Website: bh-photo
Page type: cart
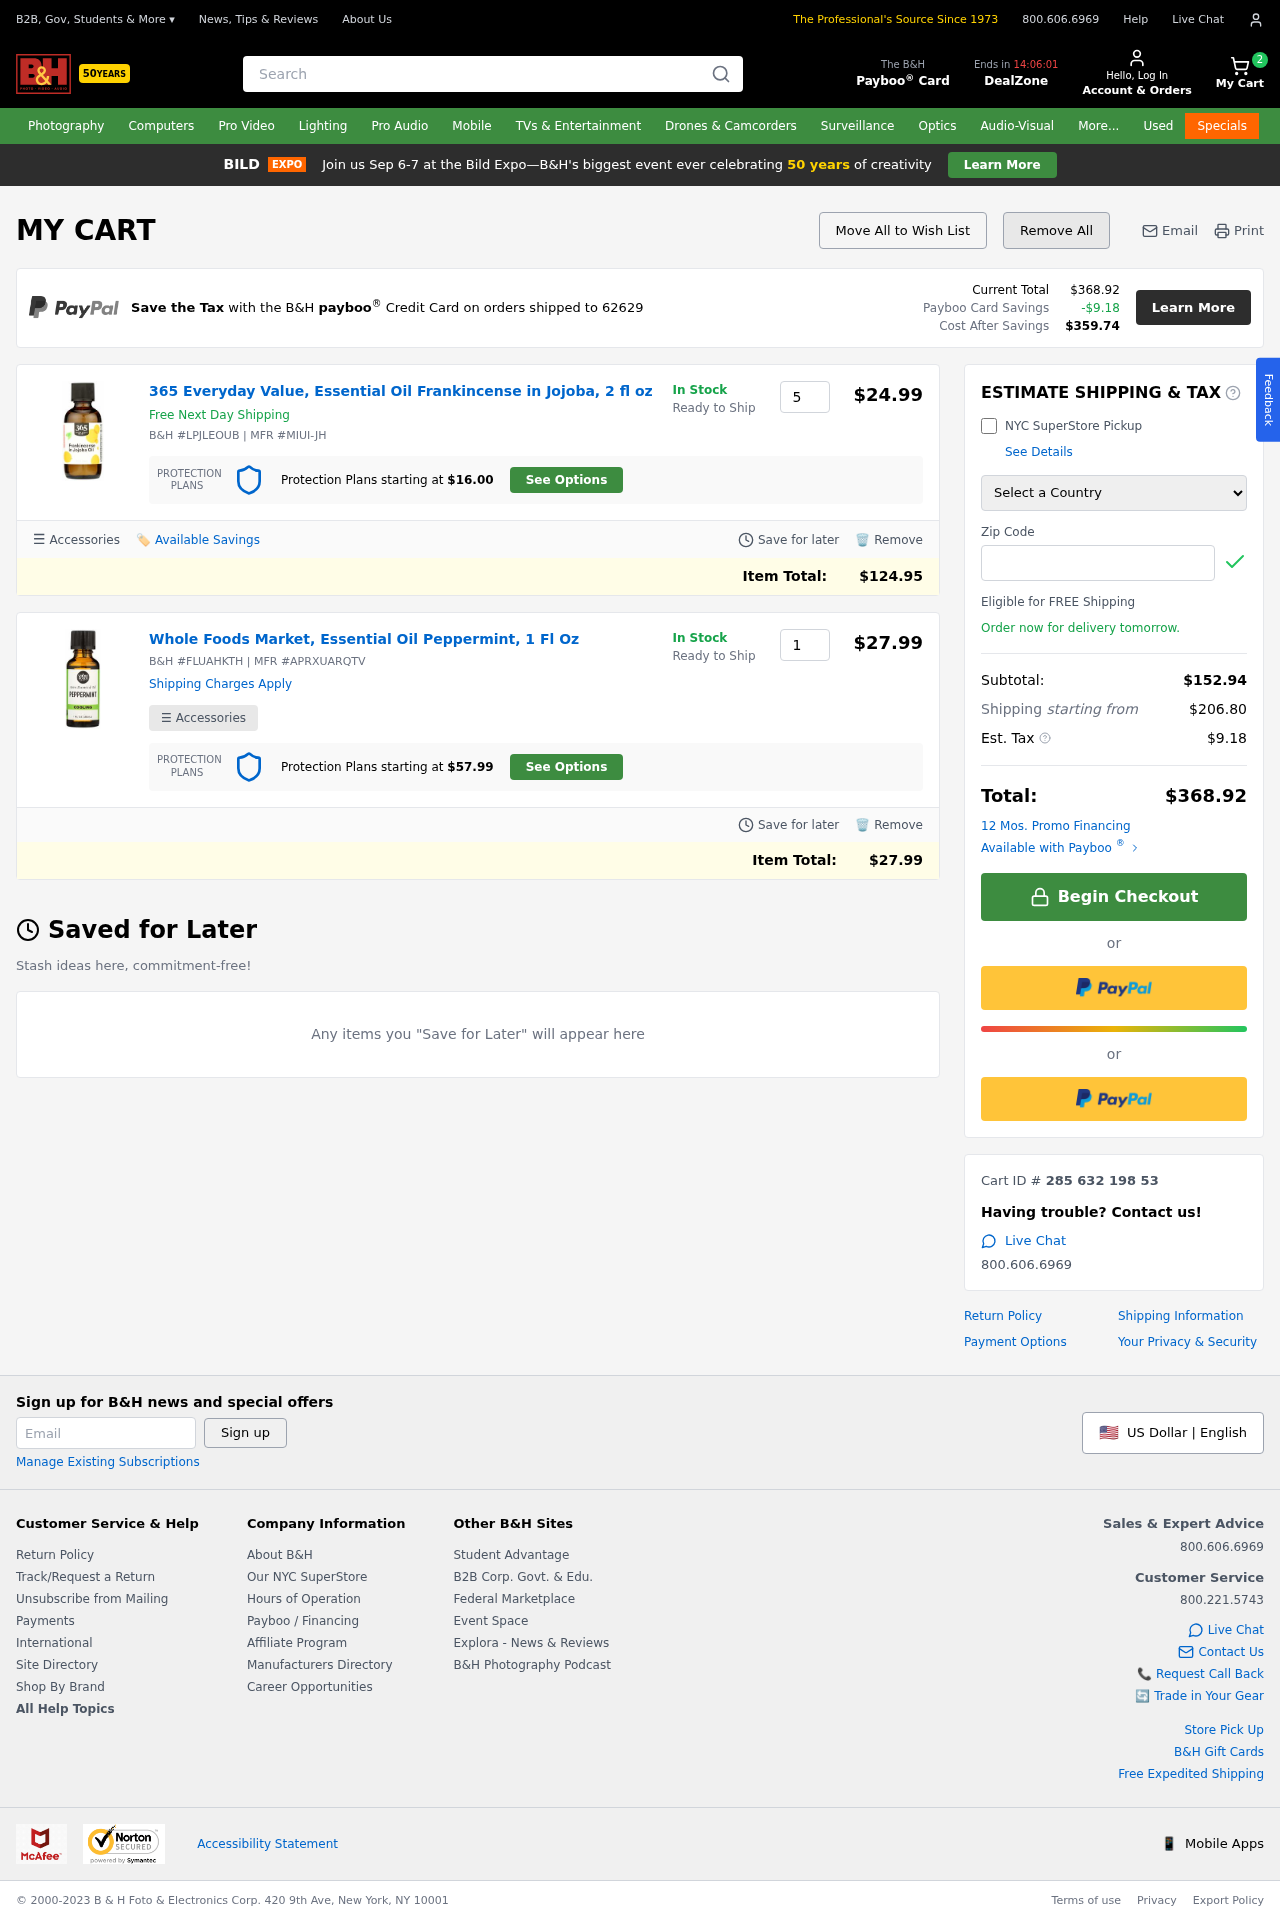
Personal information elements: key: PII_COUNTRY
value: United States
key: PII_POSTCODE
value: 62629
Product elements: key: PRODUCT1_NAME
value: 365 Everyday Value, Essential Oil Frankincense in Jojoba, 2 fl oz
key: PRODUCT1_PRICE
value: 24.99
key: PRODUCT1_QUANTITY
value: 5
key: PRODUCT2_NAME
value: Whole Foods Market, Essential Oil Peppermint, 1 Fl Oz
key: PRODUCT2_PRICE
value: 27.99
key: PRODUCT2_QUANTITY
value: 1
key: PRODUCT1_ITEM_TOTAL
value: $124.95
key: PRODUCT2_ITEM_TOTAL
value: $27.99
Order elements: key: ORDER_NUM_ITEMS
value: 2
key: ORDER_TOTAL
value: $368.92
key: ORDER_TAX
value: -$9.18
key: ORDER_TAX
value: $9.18
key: ORDER_TOTAL_AFTER_SAVINGS
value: $359.74
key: ORDER_SUBTOTAL
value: $152.94
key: ORDER_SHIPPING_COST
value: $206.80
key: ORDER_ID
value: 285 632 198 53
Search elements: key: HEADER_SEARCH
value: Search